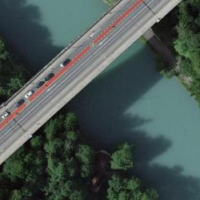
EUNIS habitat code: 53
Species observed at this site:
Tachymarptis melba
Corvus corone
Parus major
Hirundo rustica
Gryllus campestris
Milvus milvus
Sitta europaea
Cinclus cinclus
Columba livia
Passer domesticus
Aegithalos caudatus
Buteo buteo
Ptyonoprogne rupestris
Columba palumbus